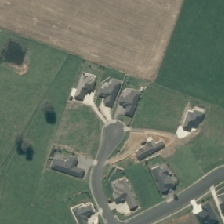
Land cover: urban_build_up